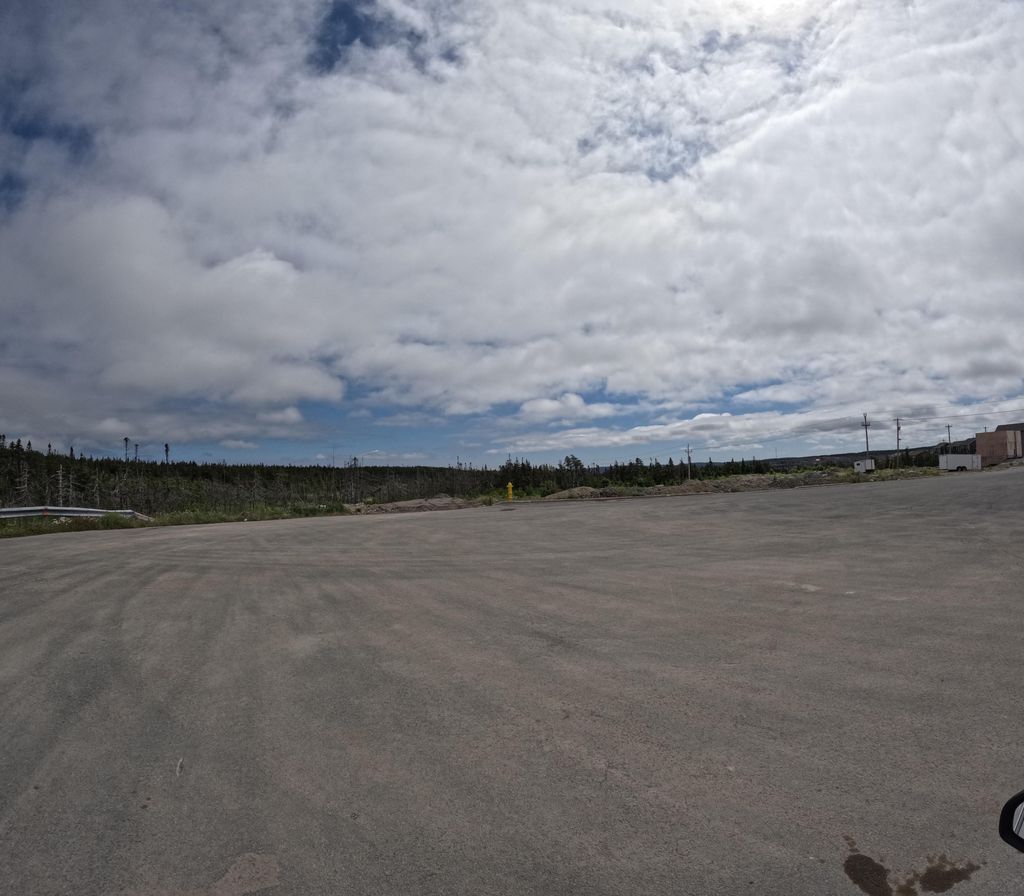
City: st_johns